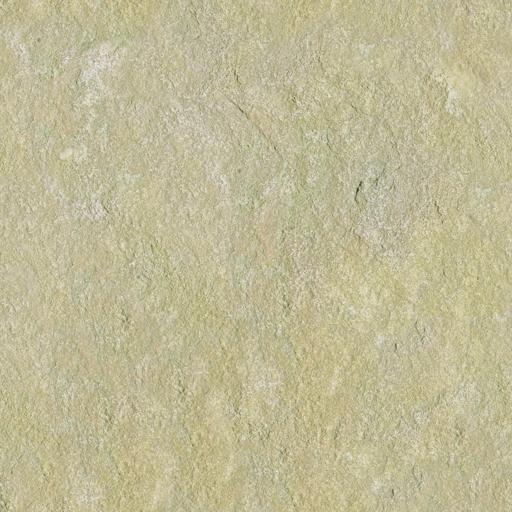
Tags: beige flat rock smooth stone